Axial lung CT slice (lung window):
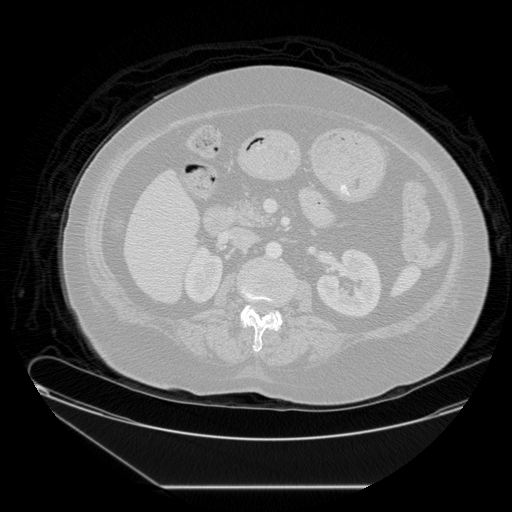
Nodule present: no